Interaction volume radius: 10 \u00c5
Interaction volume height: 25 \u00c5
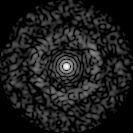
Disorder parameter: 0.8362